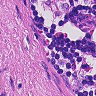
Metastatic tissue present: no